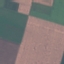
Land use / land cover class: AnnualCrop